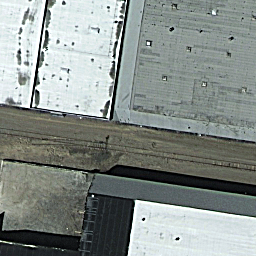
Label: buildings